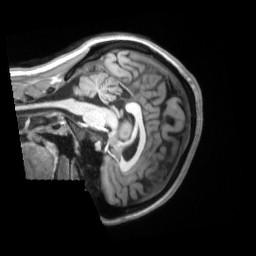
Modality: T1w
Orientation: sagittal
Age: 25
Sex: female
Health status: ill
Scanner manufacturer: siemens
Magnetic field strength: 3 T
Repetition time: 2.2 s
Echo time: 0.00157 s